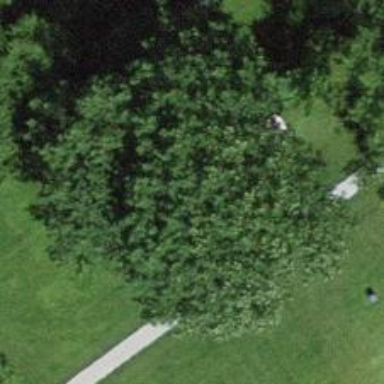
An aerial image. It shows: Avenue lined with broadleaved trees.